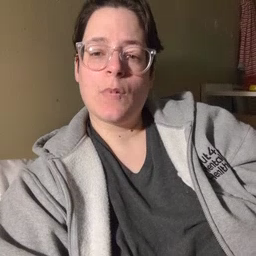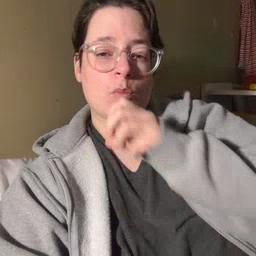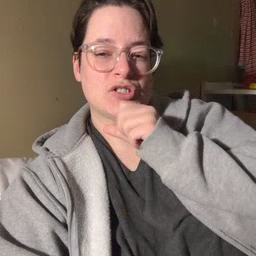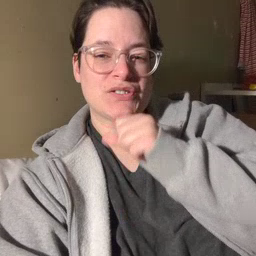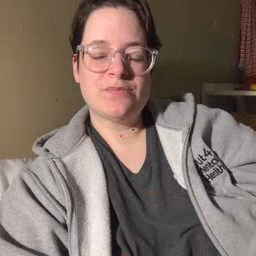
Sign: orange